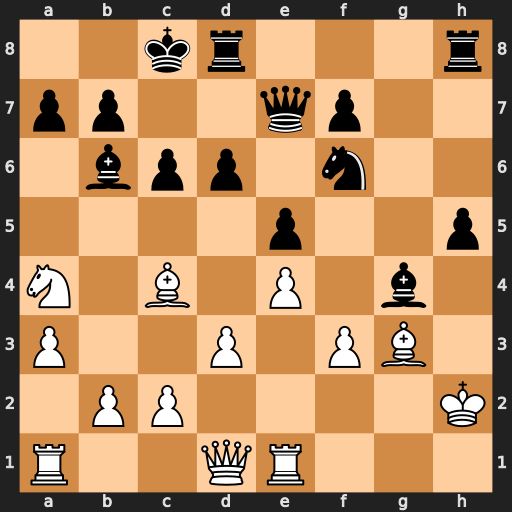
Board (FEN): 2kr3r/pp2qp2/1bpp1n2/4p2p/N1B1P1b1/P2P1PB1/1PP4K/R2QR3
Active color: w
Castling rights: -
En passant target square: -
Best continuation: Nxb6+ axb6 fxg4